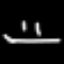
Label: line